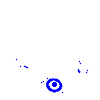
Particle: electron